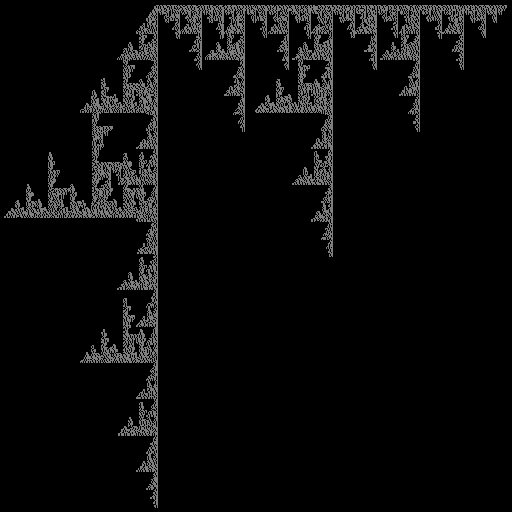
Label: binary